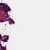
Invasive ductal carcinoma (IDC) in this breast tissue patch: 0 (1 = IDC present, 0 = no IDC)